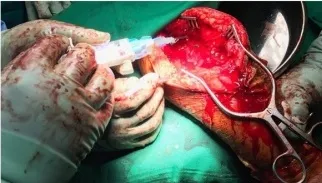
Sealing with fibrin glue.
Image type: medical_photograph (other_medical_photograph)